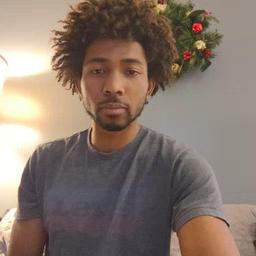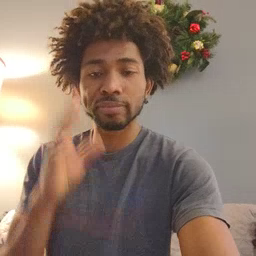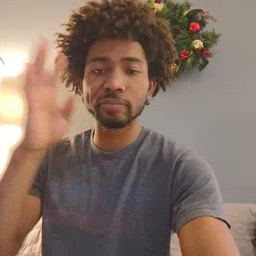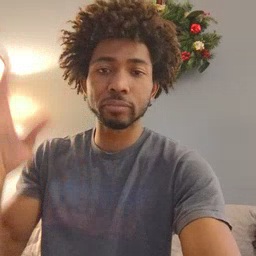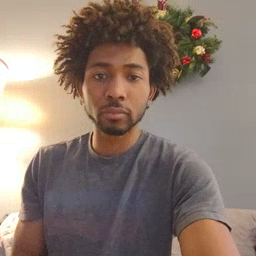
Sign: pretend